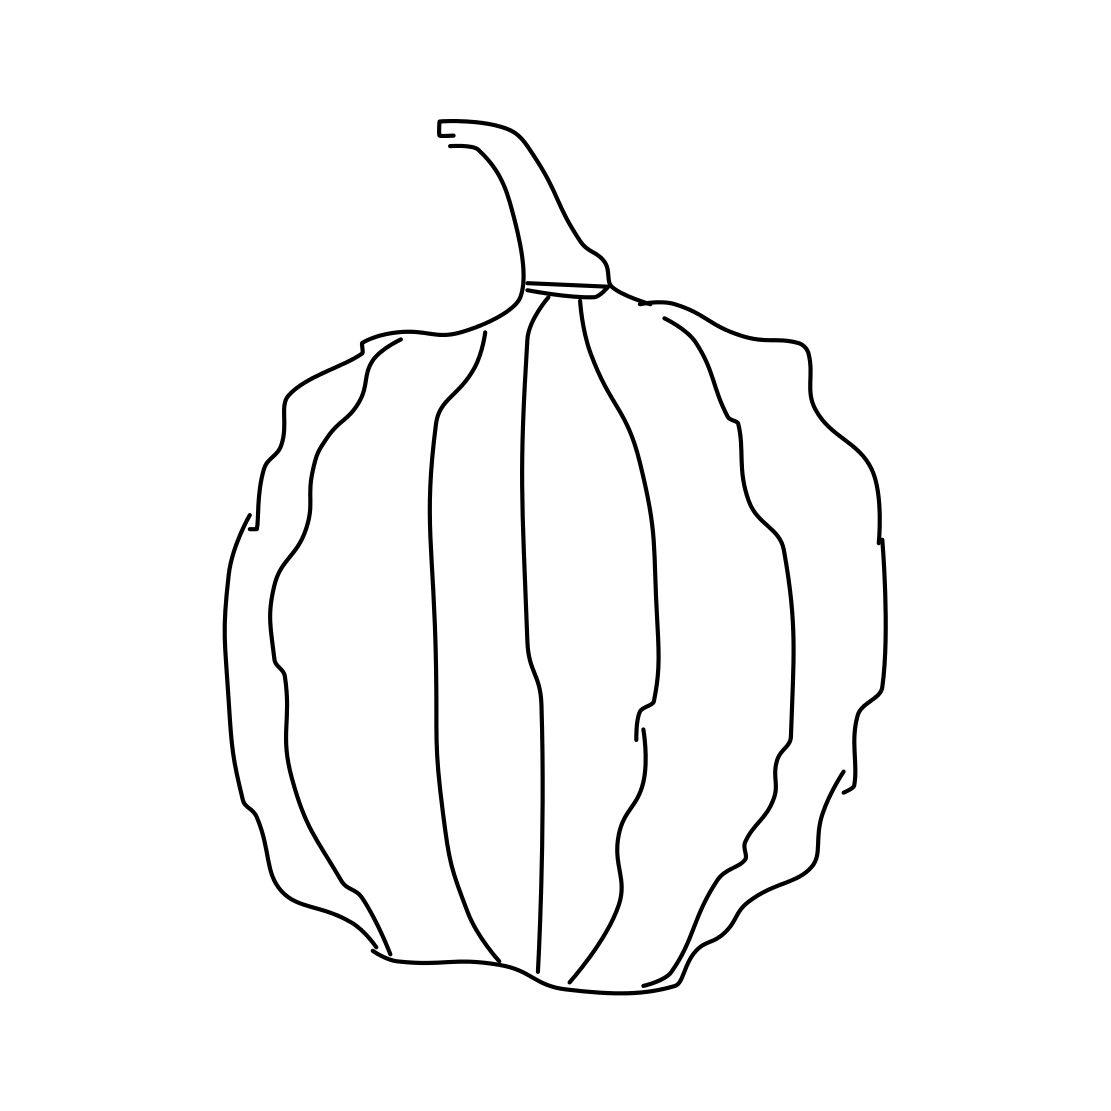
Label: pumpkin